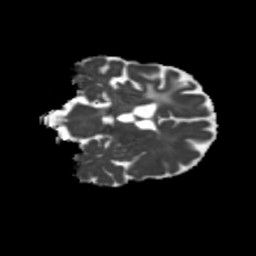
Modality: MD
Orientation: coronal
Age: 50
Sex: female
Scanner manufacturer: siemens
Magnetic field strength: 3 T
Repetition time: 5.25 s
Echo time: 0.08 s